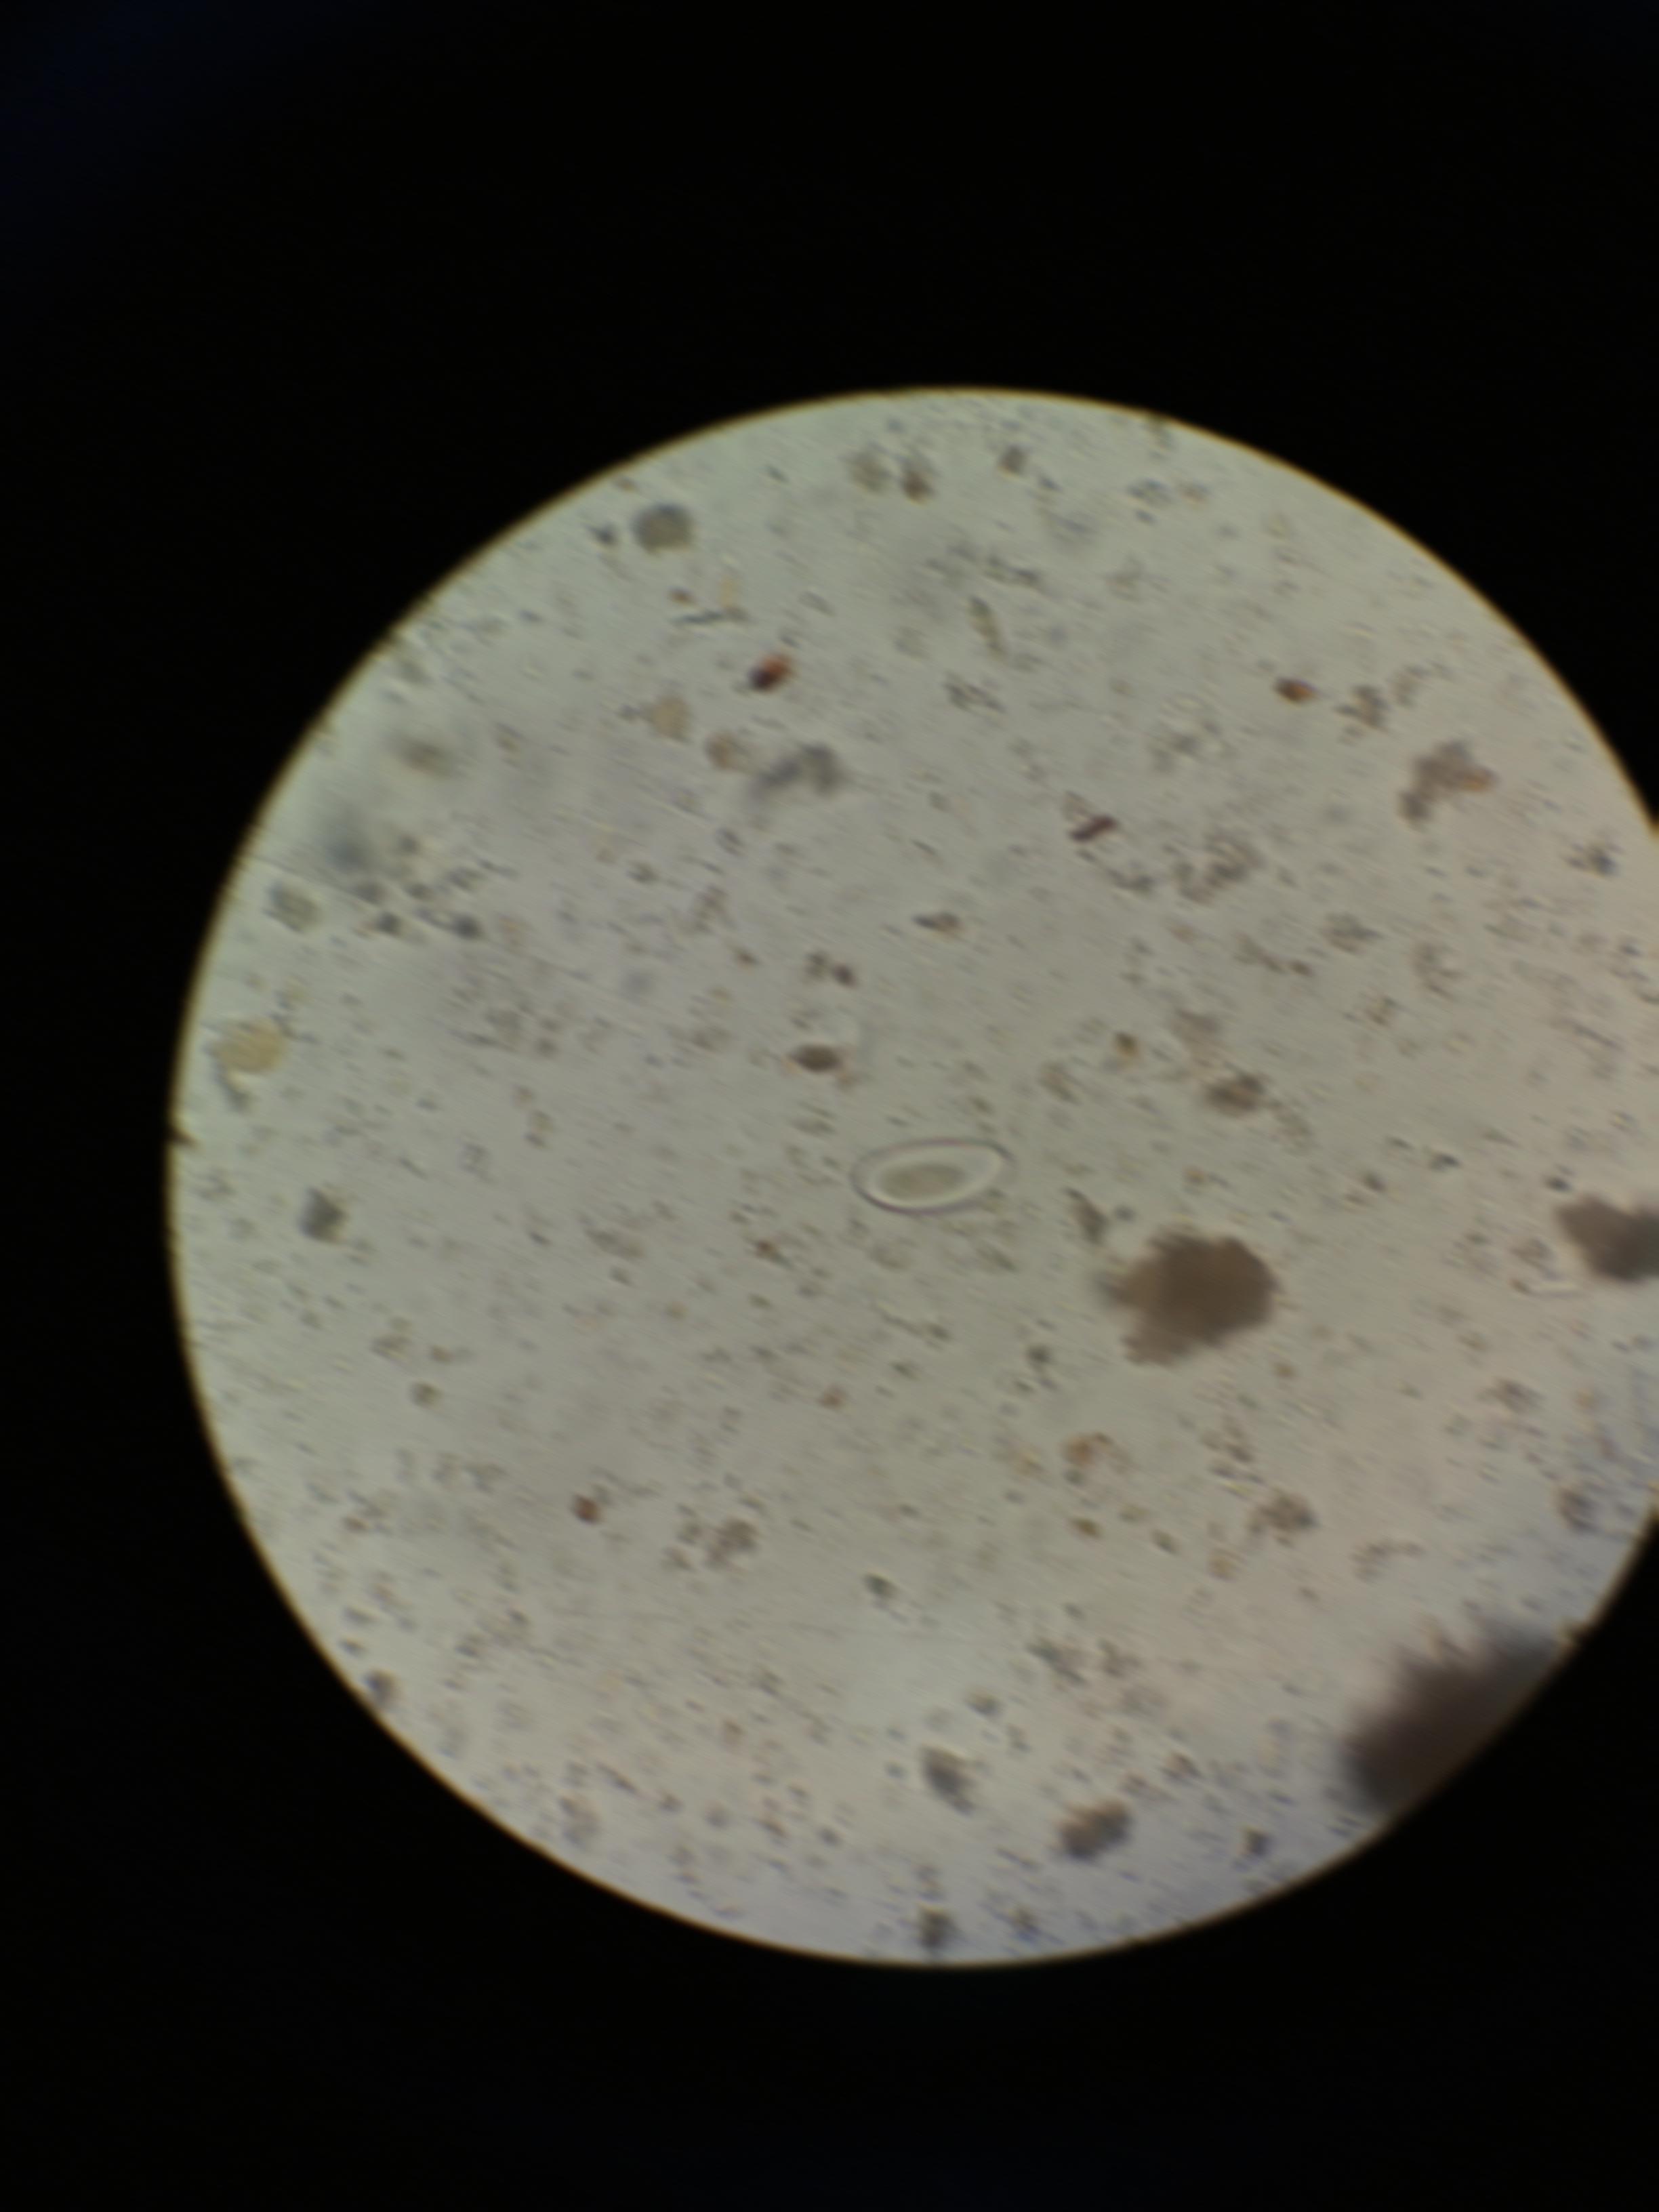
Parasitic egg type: Enterobius vermicularis